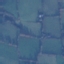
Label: Pasture